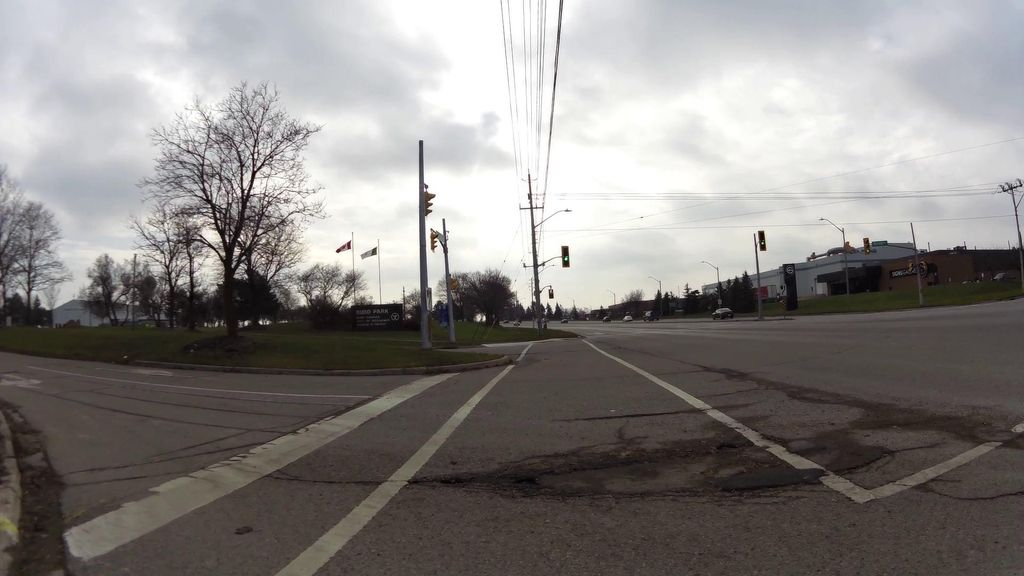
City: kitchener-waterloo